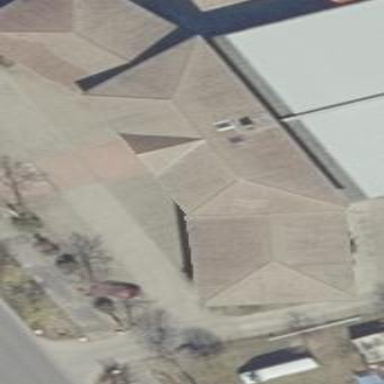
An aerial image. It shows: Building with hipped roof. The roof has brown color.